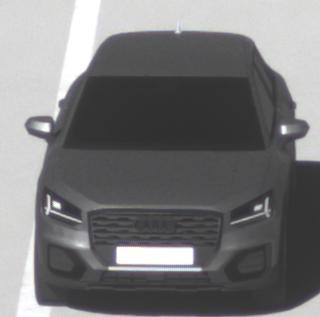
Make: Audi
Model: Q2
Model produced from: 2016
Model produced until: 2020
Doors: 5
Color: gray
Road condition: dry road
Daytime: morning or afternoon
Contrast: high contrast